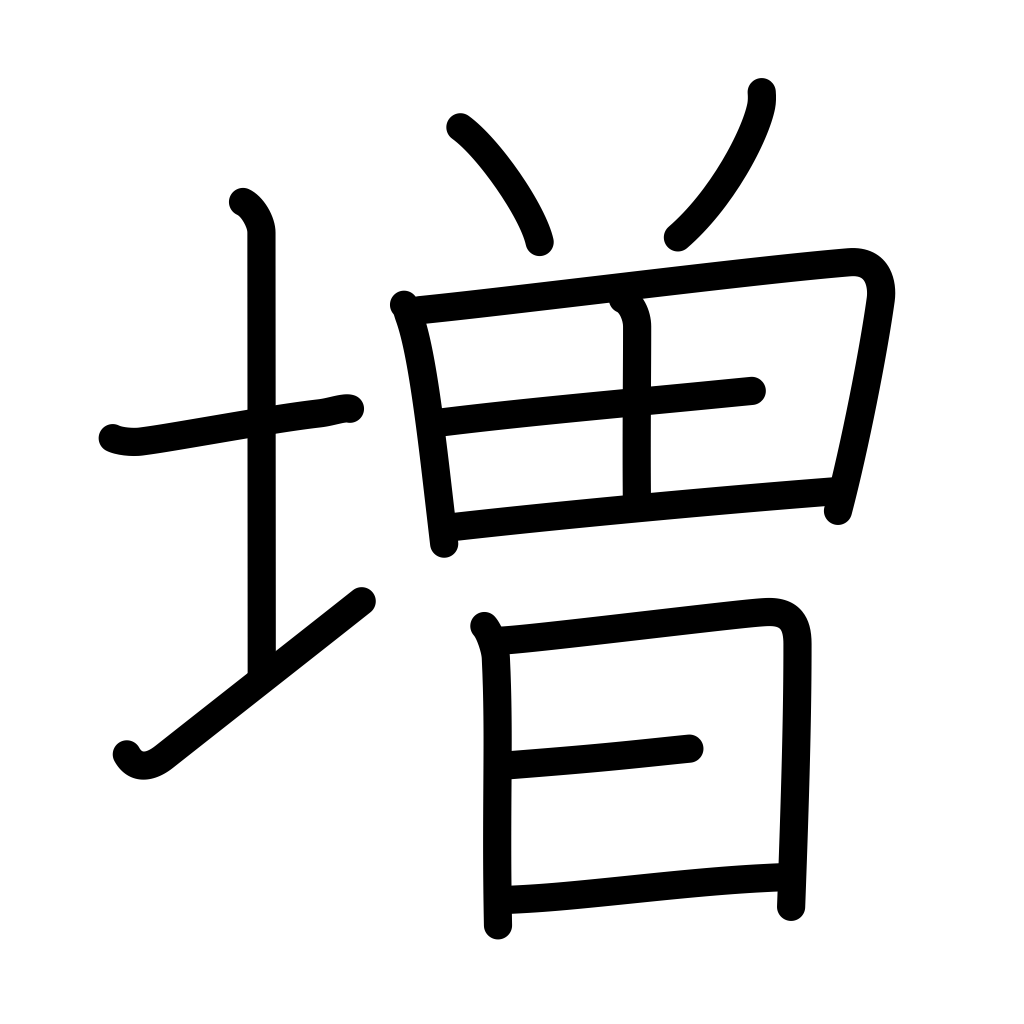
Meaning: increase, add, augment, gain, promote